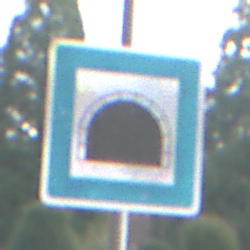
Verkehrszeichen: Tunnel
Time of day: MorningAfternoon
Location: Roofed (Urban)
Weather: PartlyCloudy
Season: NotSpecified
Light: Natural